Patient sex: F
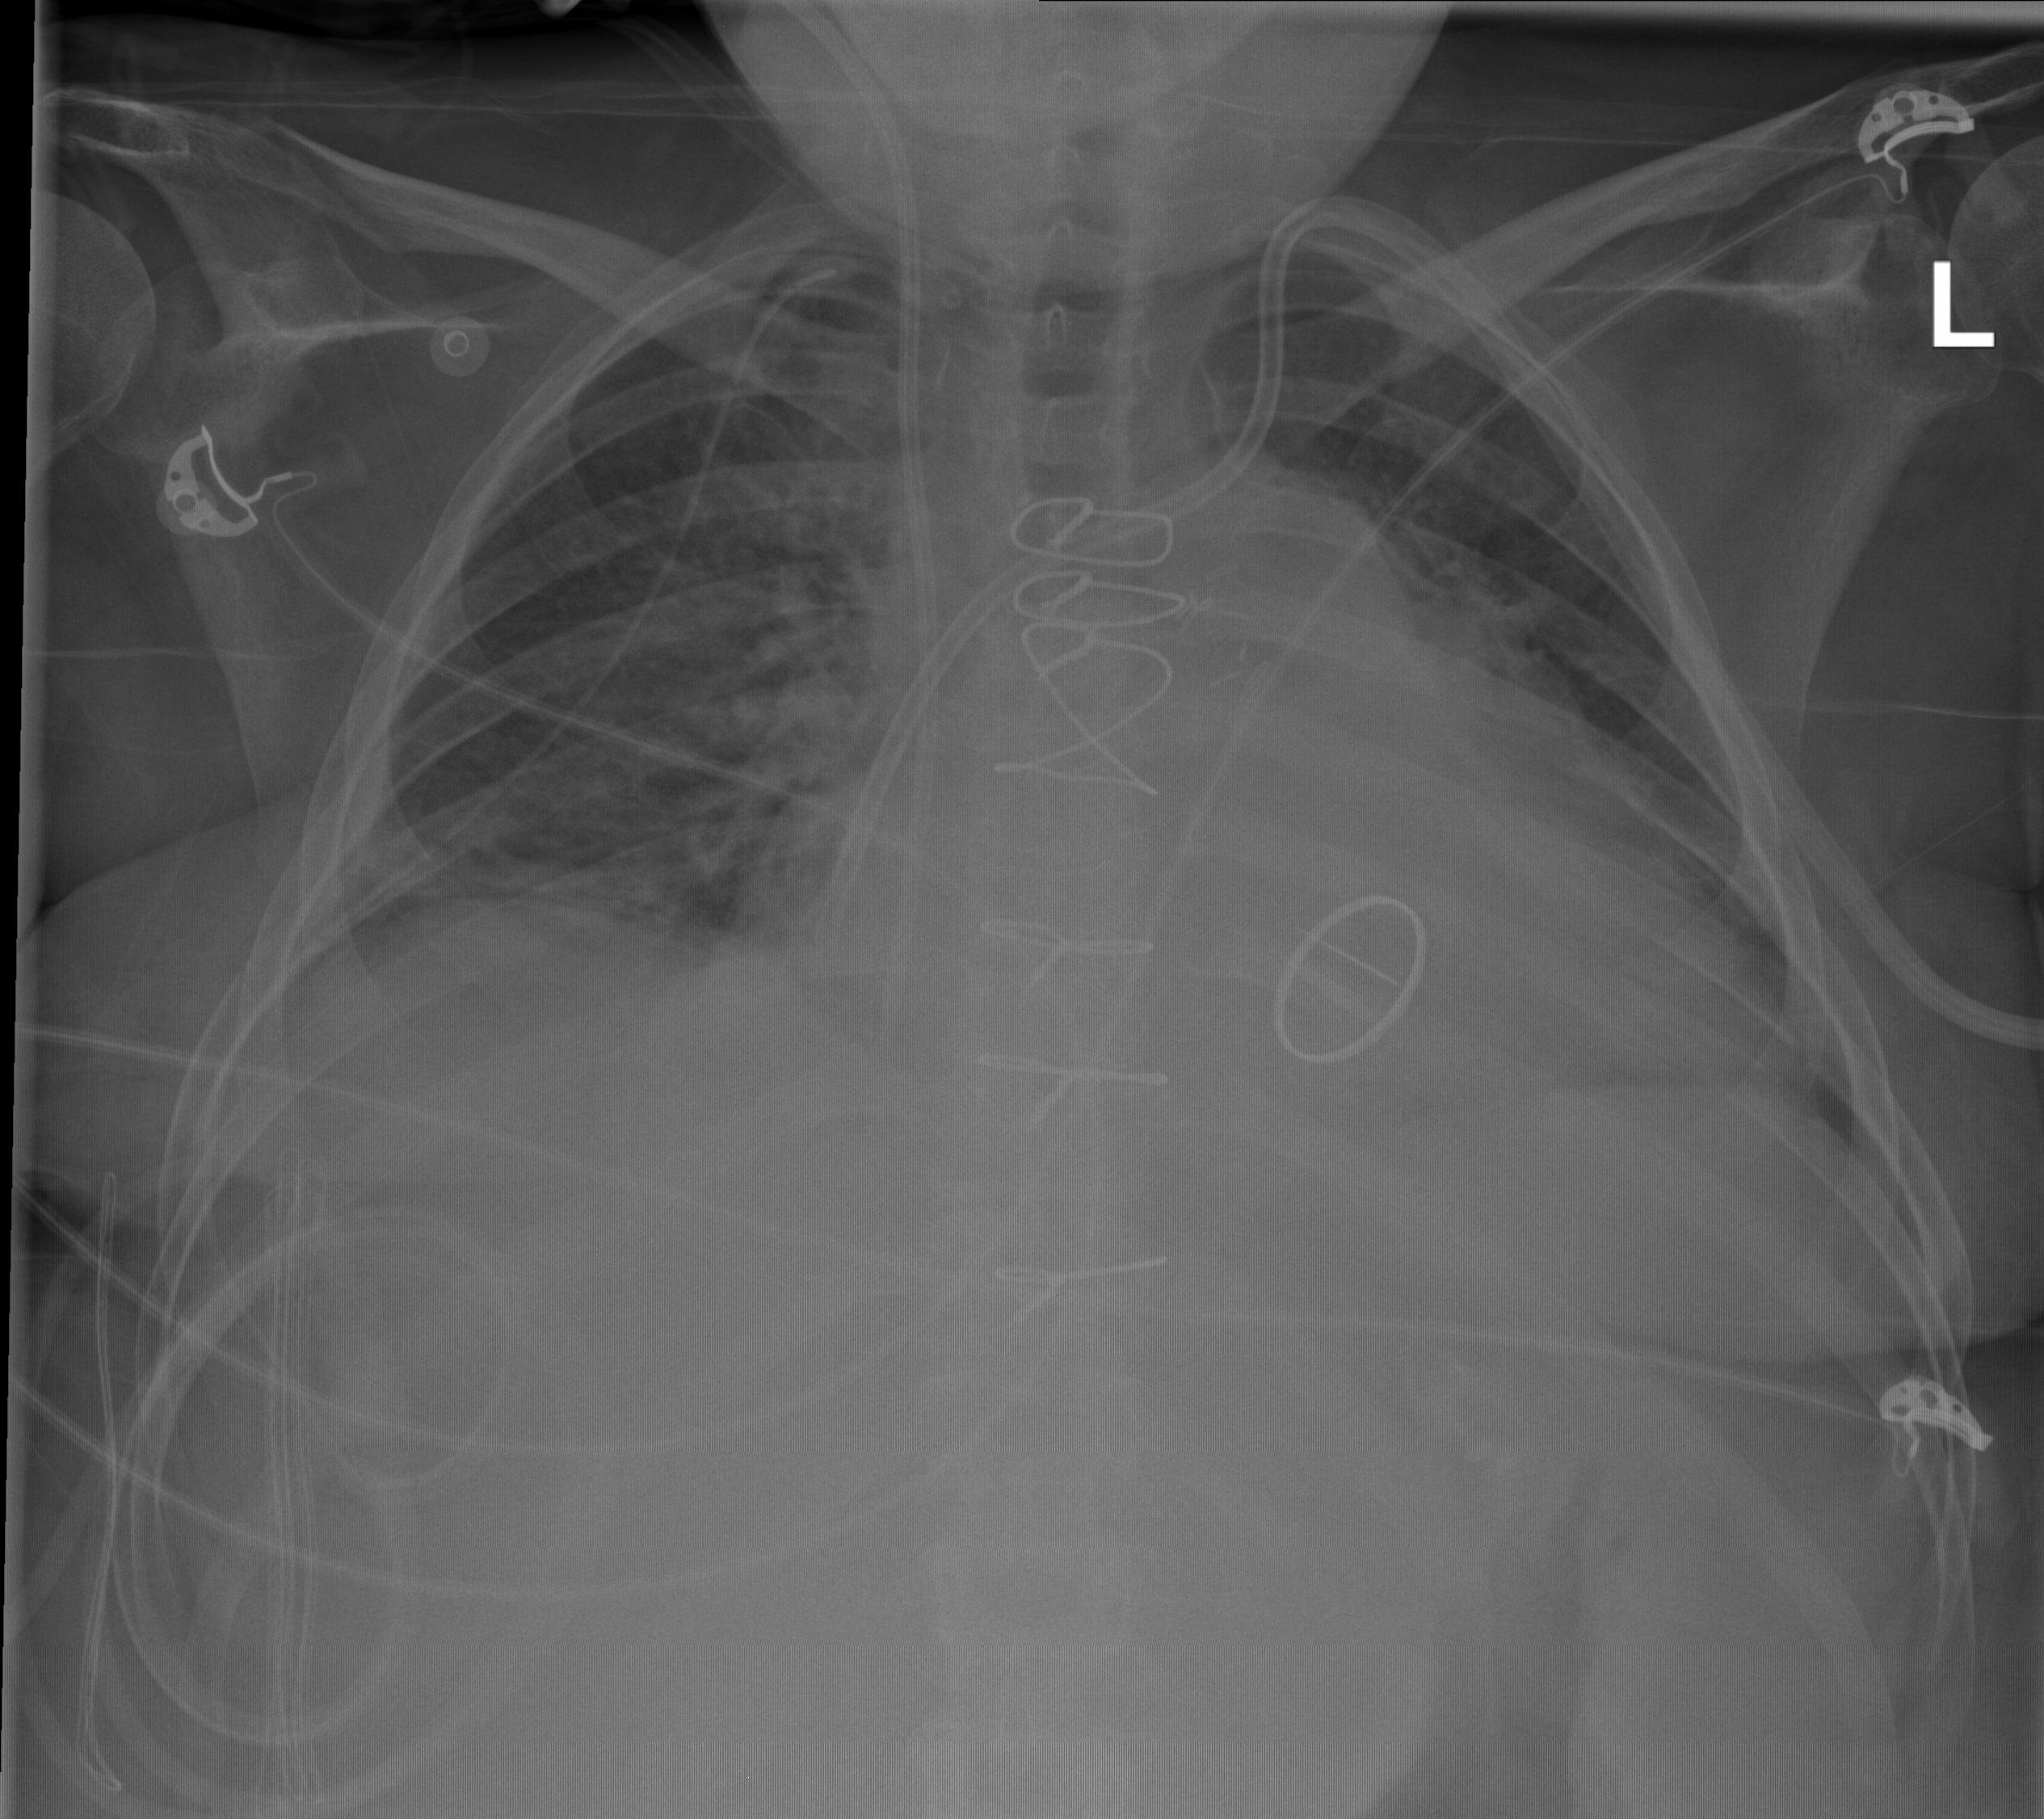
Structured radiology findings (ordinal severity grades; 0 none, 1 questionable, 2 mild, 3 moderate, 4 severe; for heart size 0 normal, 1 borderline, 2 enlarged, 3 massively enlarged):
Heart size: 2
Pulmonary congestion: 2
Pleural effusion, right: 0
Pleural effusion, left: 0
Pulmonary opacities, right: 0
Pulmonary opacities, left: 0
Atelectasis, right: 2
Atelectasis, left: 2